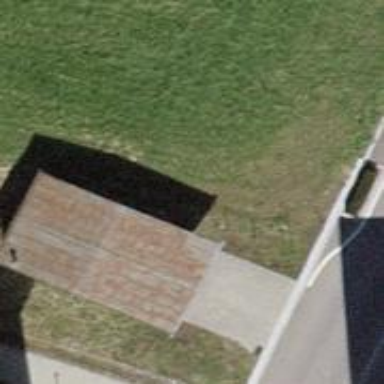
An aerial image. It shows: Garage building.